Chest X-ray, PA view. Patient: 62 years old, sex M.
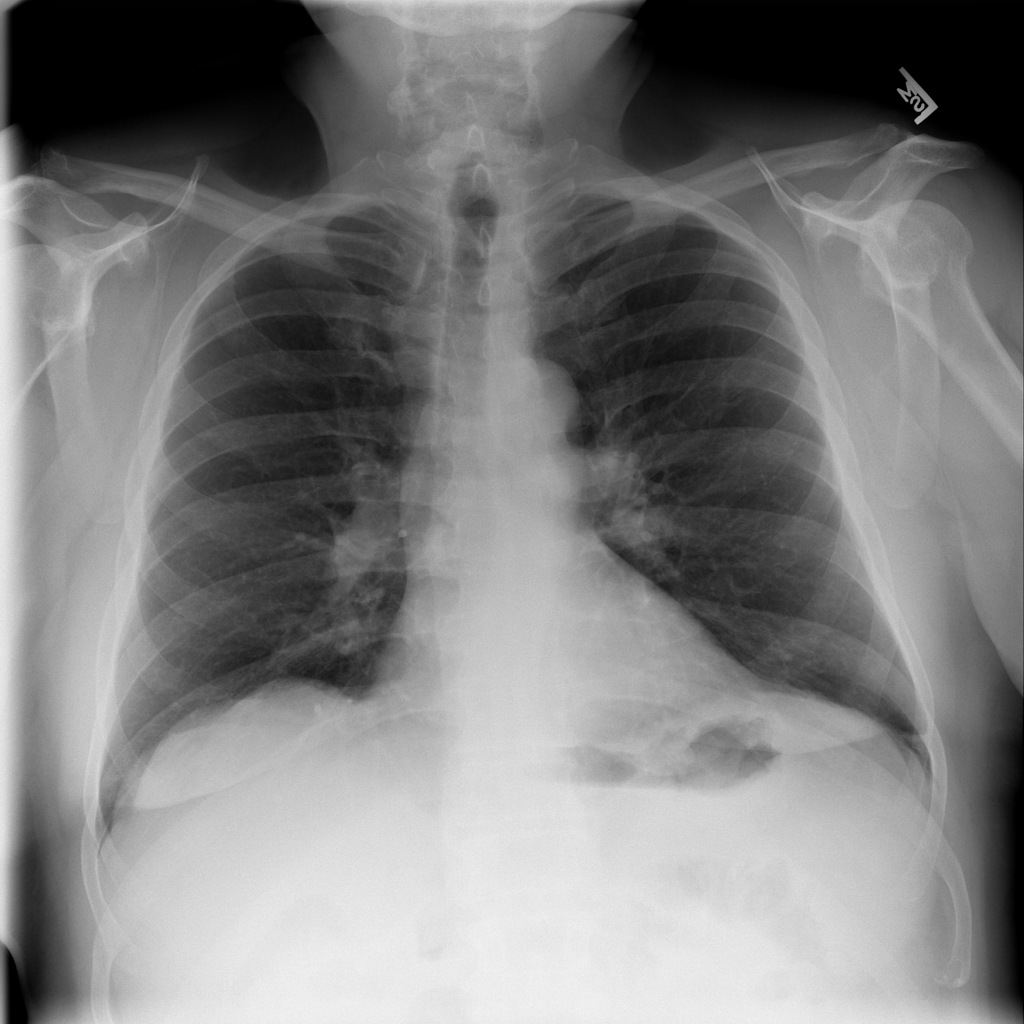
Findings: No Finding